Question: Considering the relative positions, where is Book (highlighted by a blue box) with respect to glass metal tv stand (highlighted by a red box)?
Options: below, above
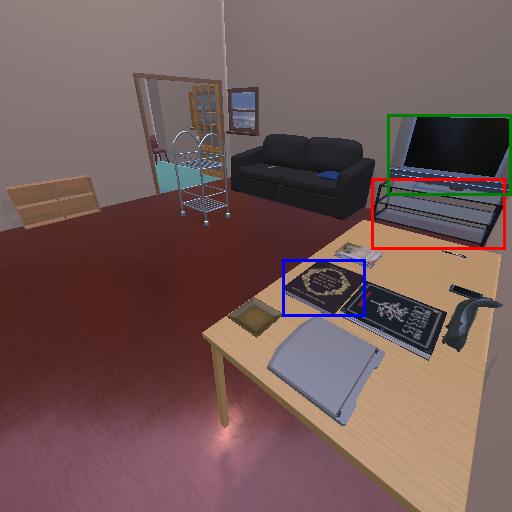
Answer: below